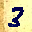
Label: 3